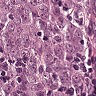
Metastatic tissue present: yes